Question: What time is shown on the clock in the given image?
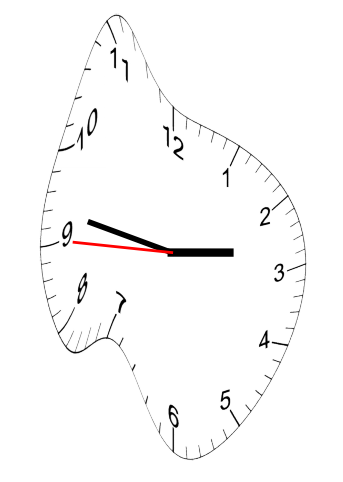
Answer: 02:46:45